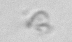
Label: detritus